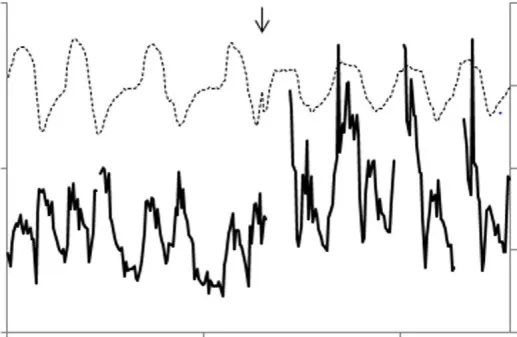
Recording of flow (V', dotted line) and respiratory resistance (Rrs, bold line) 5 min after exercise shows first a normal Rrs pattern for three breaths. The transient interruption of expiratory flow at fourth breath (arrow) is followed by a dramatic increase in Rrs during the following inspiration that also shows flow limitation. The pattern is continued for the next inspirations. Note transient interruptions of Rrs trace due to the filtering procedure.
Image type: chart (chart)